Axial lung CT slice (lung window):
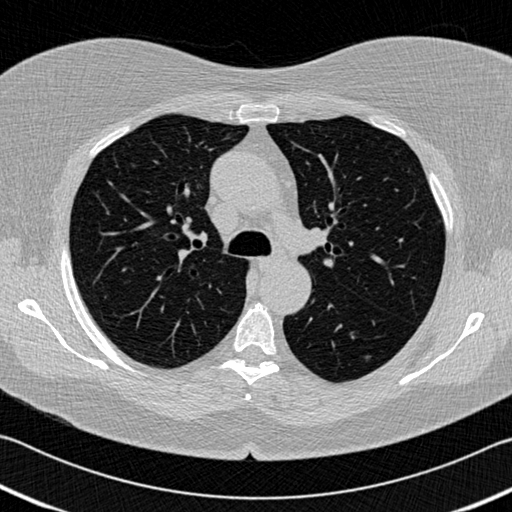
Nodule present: yes
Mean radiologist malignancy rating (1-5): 2.5